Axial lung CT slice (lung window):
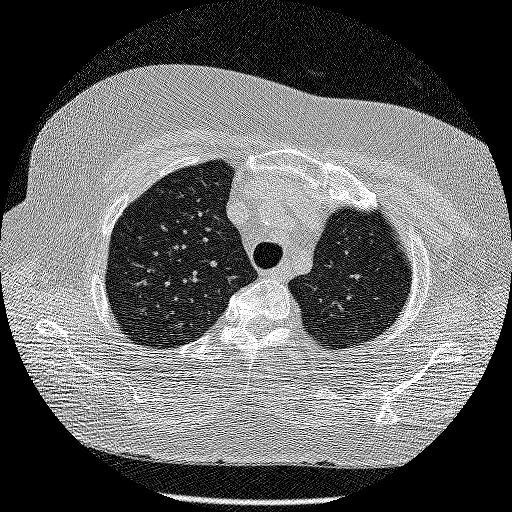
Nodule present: no